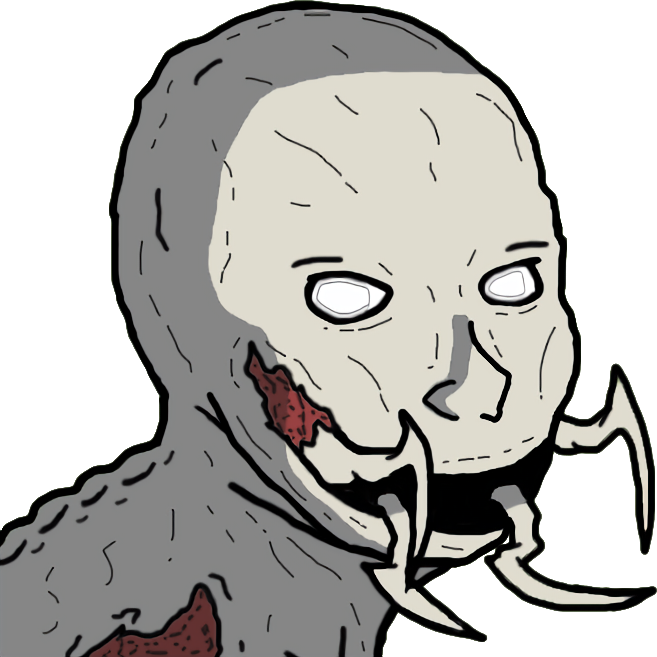
Label: 5_Oomer